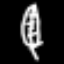
Label: leaf